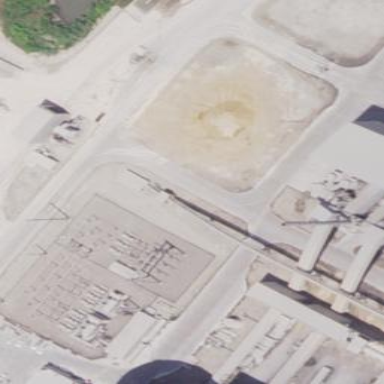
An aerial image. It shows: Substation surrounded by fence.